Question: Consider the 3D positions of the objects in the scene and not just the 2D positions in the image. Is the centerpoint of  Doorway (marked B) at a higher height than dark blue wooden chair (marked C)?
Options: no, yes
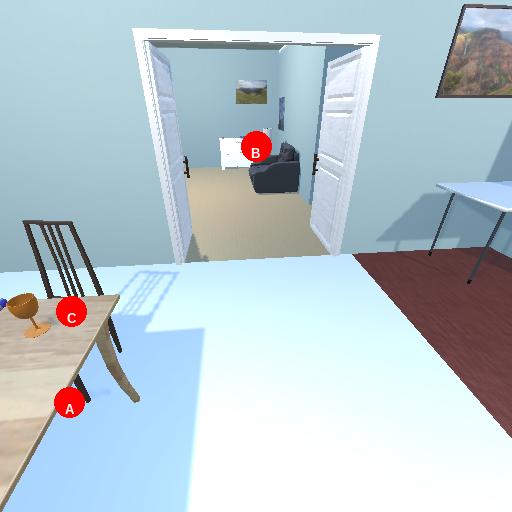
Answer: no